Question: I am working with the Google Maps API and have drawn 'GMSPolyline's on the map. I know which "node" (lat and long position for a turning point) on the map is closest to the user's location, and I know the next upcoming nodes. Given that information, how could one obtain the distance from the user's current location to the nearest point on the closest path? In the diagram below, how could we get x when we know the three GPS coordinates?

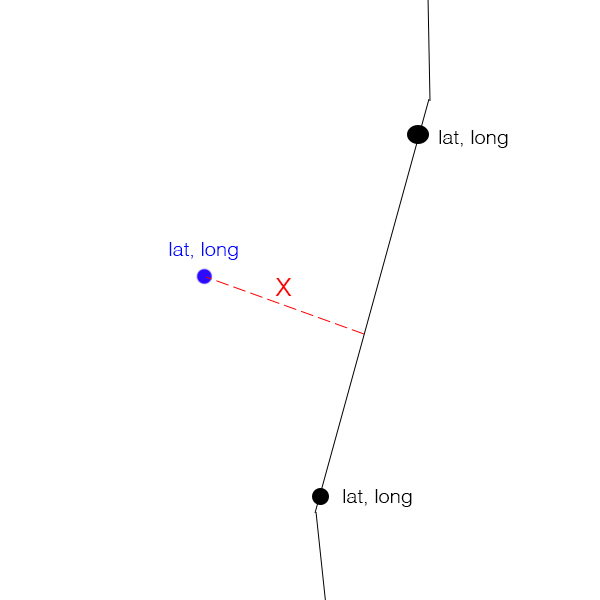
Answer: Looking at this as a geometry problem instead of a programming problem might make this a little easier. There probably exists a library or API that does this with little more than a couple lines of code, but this approach should still yield a result with little to no overhead.
Disclaimer: This approach only works with straight lines.
You have two points that are on your path and one point that is not on the path. Using some <URL> you can find a line that is parallel to the path and runs through the user's location, and then invert that line to find the shortest line between the user's location and the path. Then it's simply finding the intersection of two lines.
One thing to note, the larger the distance between nodes then the less accurate the euclidean distance will be. This should be negligible for nodes closer than ~100 miles.